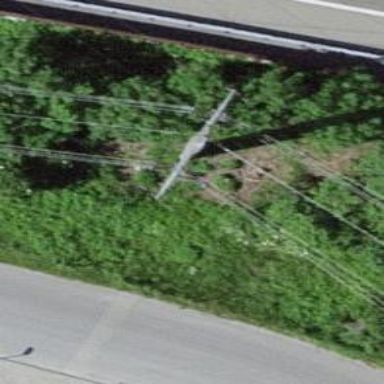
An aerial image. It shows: Minor power line with three cables.